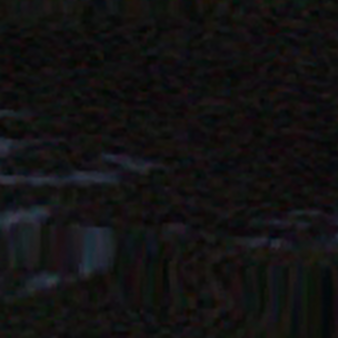
Label: other